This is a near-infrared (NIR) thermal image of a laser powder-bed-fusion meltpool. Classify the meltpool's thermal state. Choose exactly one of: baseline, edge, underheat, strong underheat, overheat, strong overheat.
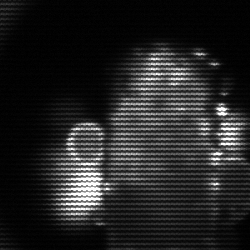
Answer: strong underheat